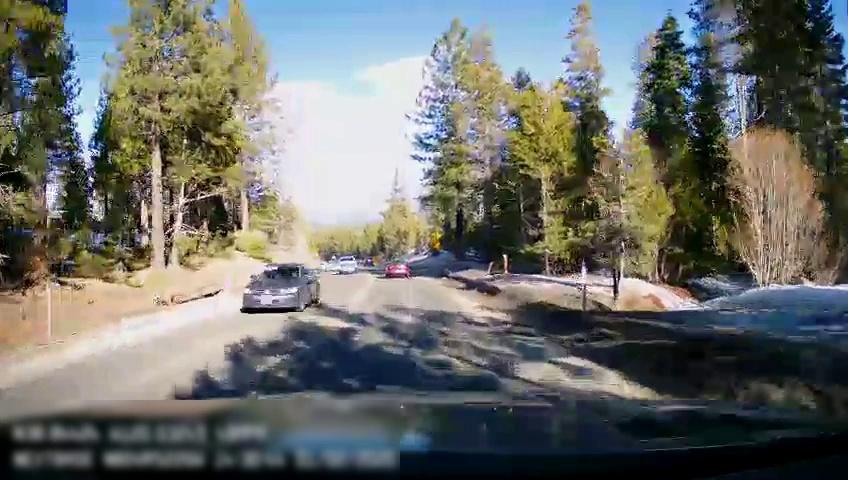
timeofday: Day
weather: Sunny
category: Drivable Space
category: Vehicles | Car
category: Vehicles | Car
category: Vehicles | Truck